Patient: sex M, age 55
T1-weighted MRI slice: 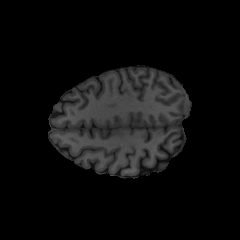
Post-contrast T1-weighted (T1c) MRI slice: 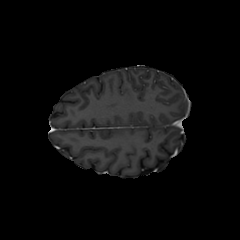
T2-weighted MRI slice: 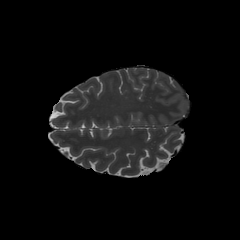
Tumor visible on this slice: yes
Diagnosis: Glioblastoma, IDH-wildtype
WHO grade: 4